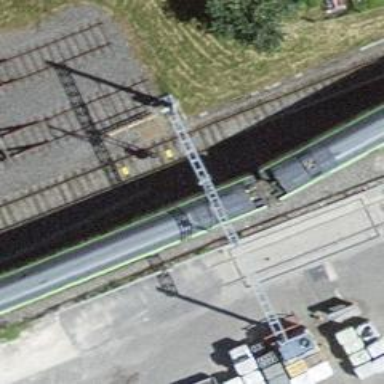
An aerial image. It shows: Single-track railway with electrified contact lines.